Aerial crown-view tile of a tropical tree (Barro Colorado Island, Panama), acquired 20250616:
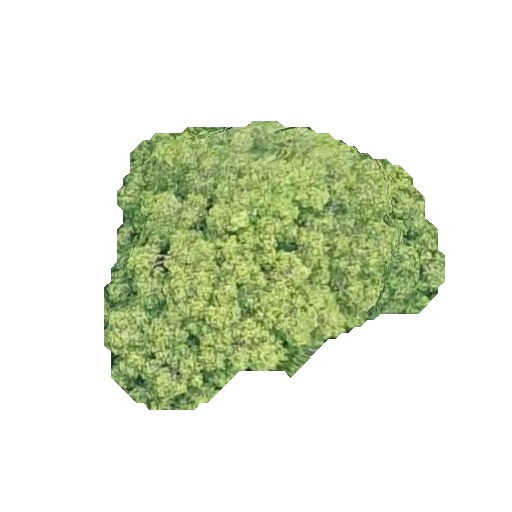
Species: Guatteria lucens
GBIF accepted scientific name: Guatteria lucens
Crown area: 102.112 m²